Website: apple
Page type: payment
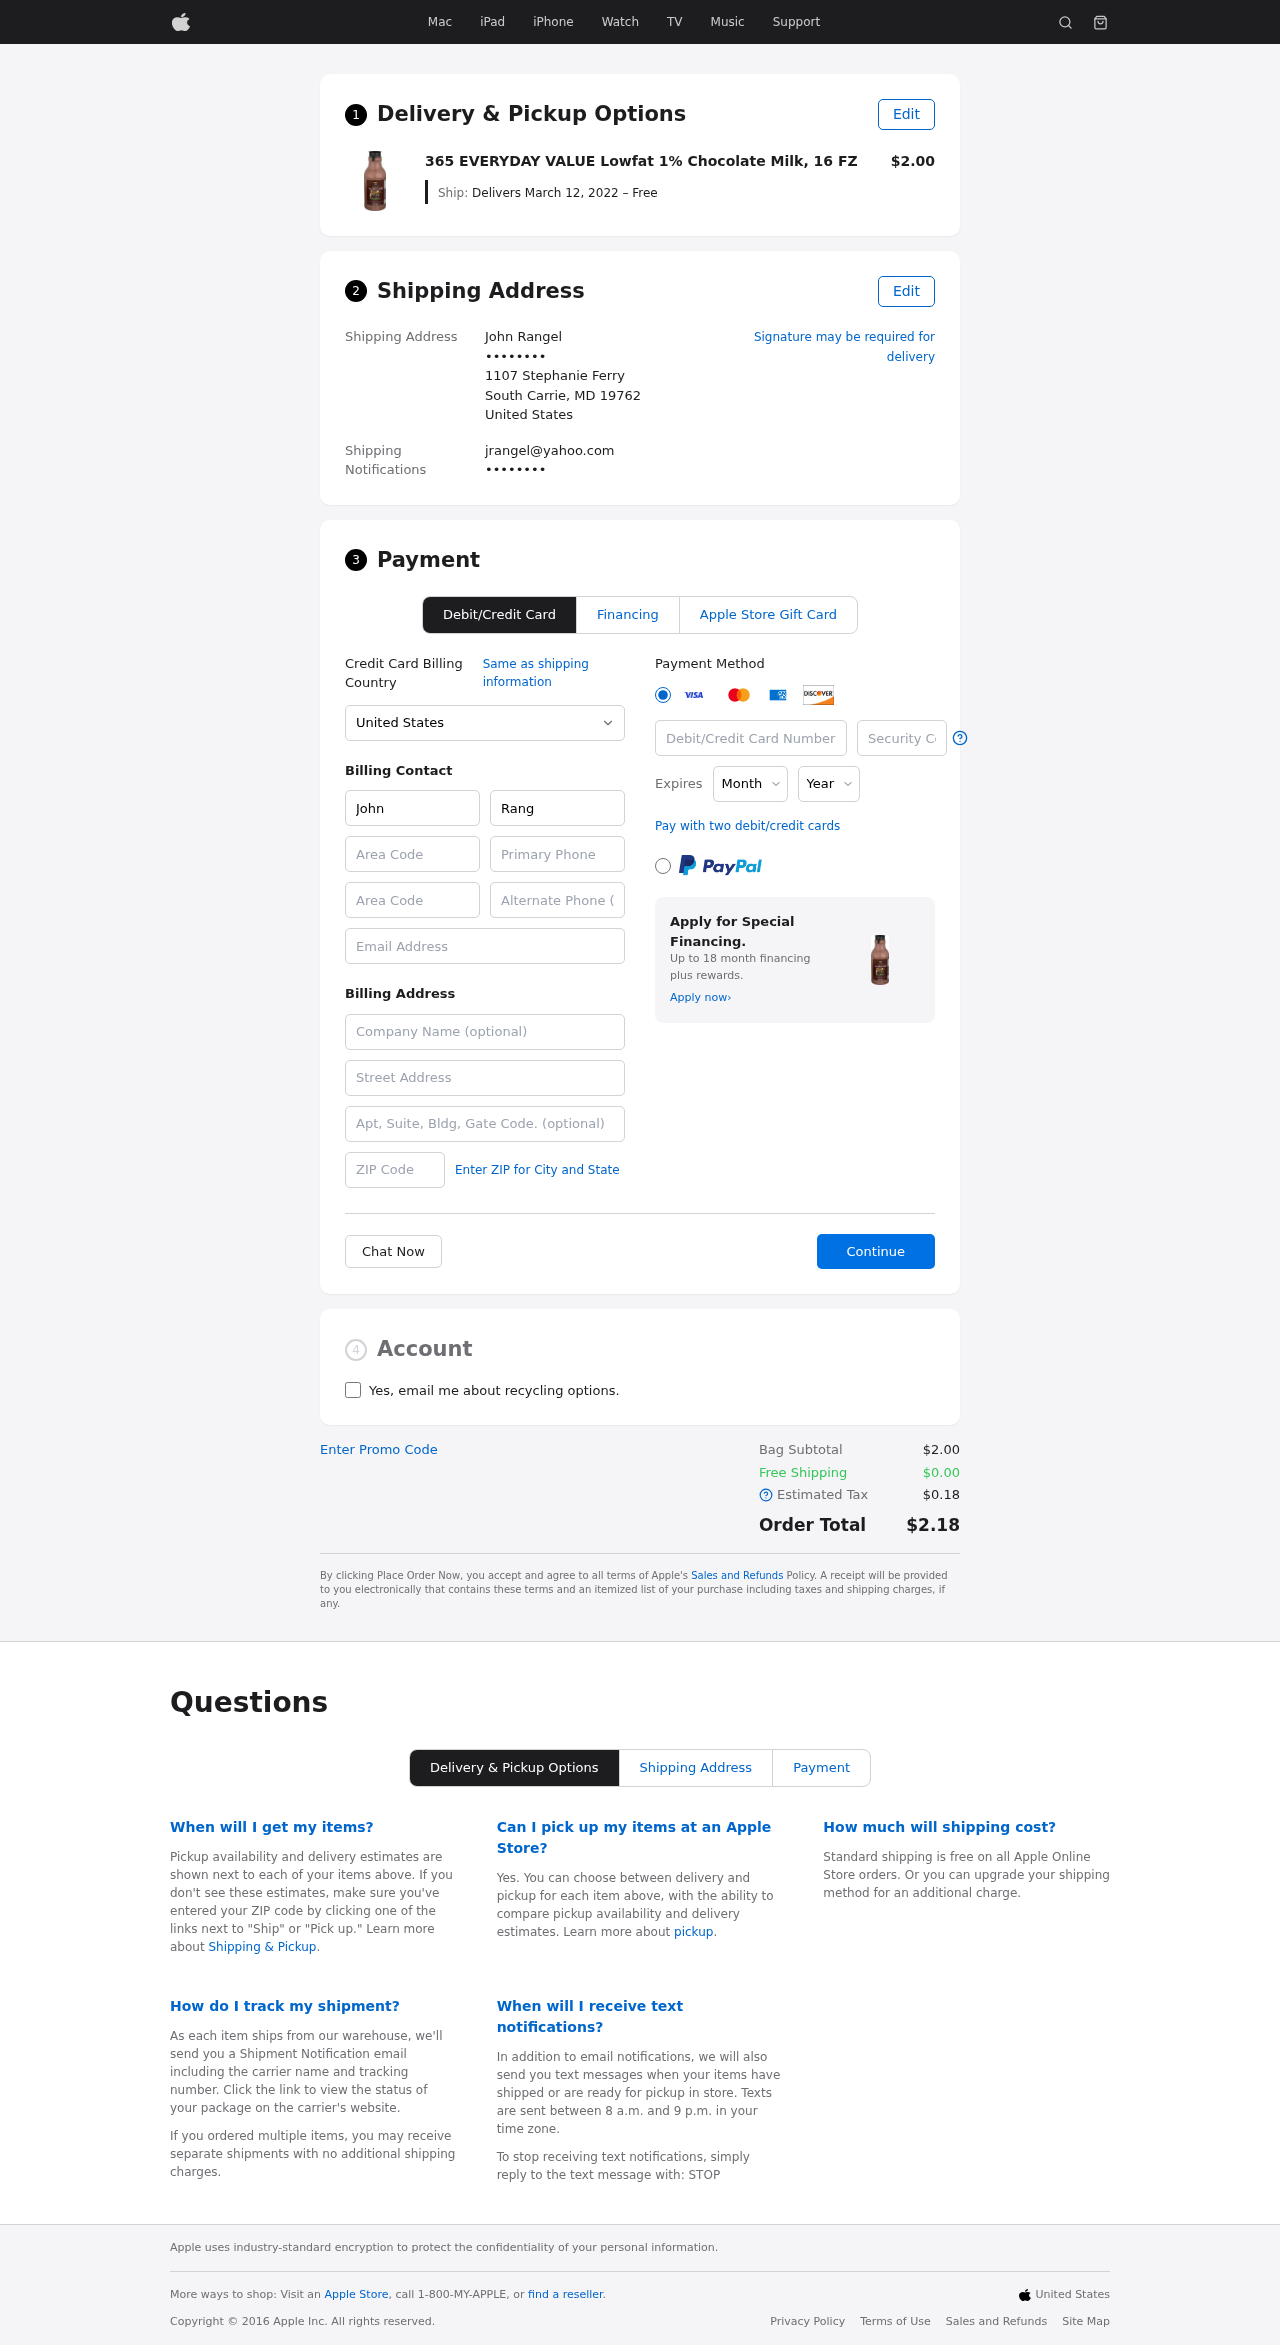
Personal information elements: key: PII_CARD_CVV
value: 579
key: PII_CARD_EXPIRY_MONTH
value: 06
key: PII_CARD_EXPIRY_YEAR
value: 28
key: PII_CARD_NUMBER
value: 4500 5528 8823 1559
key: PII_CITY_STATE_ZIP
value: South Carrie, MD 19762
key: PII_COUNTRY
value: United States
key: PII_EMAIL
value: jrangel@yahoo.com
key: PII_EMAIL2
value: jrangel@yahoo.com
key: PII_FIRSTNAME
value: John
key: PII_FULLNAME
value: John Rangel
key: PII_LASTNAME
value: Rangel
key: PII_PHONE3
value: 8176539206
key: PII_PHONE_AREA
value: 817
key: PII_POSTCODE2
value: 33706
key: PII_SECURITY_CODE
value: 7174
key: PII_STREET
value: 1107 Stephanie Ferry
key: PII_STREET2
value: Suite 508
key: PII_PHONE
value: ••••••••
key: PII_PHONE2
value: ••••••••
Product elements: key: PRODUCT1_NAME
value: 365 EVERYDAY VALUE Lowfat 1% Chocolate Milk, 16 FZ
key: PRODUCT1_PRICE
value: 2
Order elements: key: ORDER_DELIVERY_DATE
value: Delivers March 12, 2022 – Free
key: ORDER_SUBTOTAL
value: $2.00
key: ORDER_SHIPPING_COST
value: $0.00
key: ORDER_TAX
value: $0.18
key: ORDER_TOTAL
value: $2.18